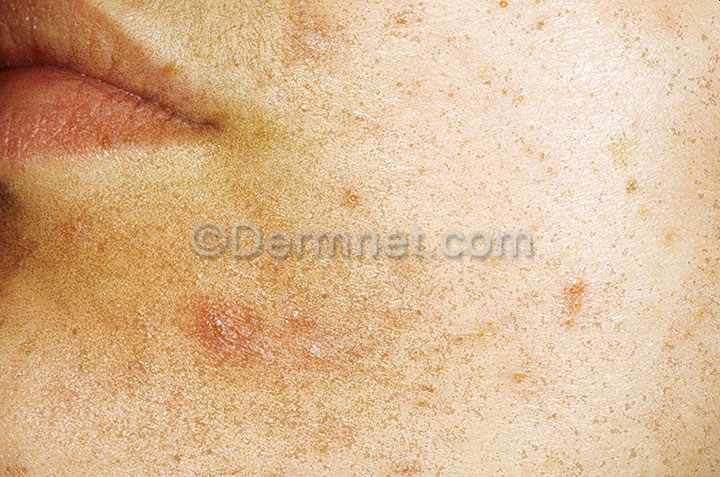
Disease: Acne and Rosacea Photos